Question: I use node.js v0.12.0 and i have installed karma to my OS X Yosemite but when i run my test task with gulp it waits like in the picture. It doesn't start PhantomJs. I tried the same code in node version of v0.10.32 and it works but it doesn't work in nodejs v0.12.0. So How can i run karma to node.js v0.12.0?

Thanks
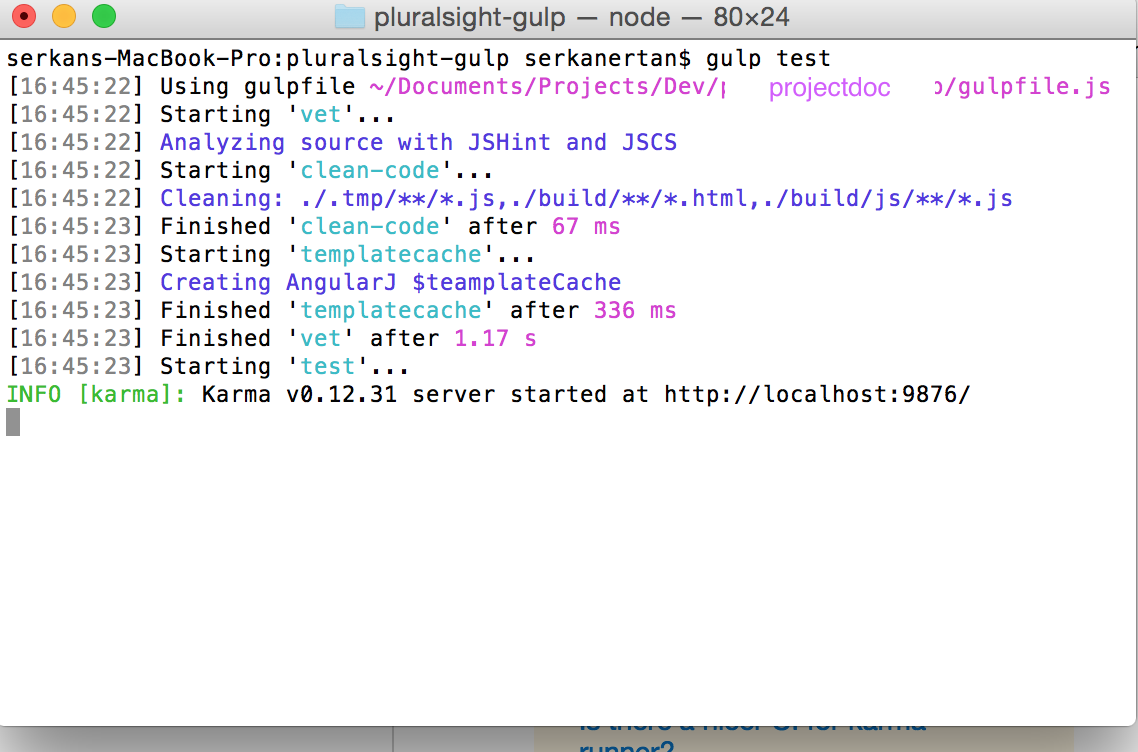
Answer: Unfortunately no. Karma v0.12.31 is incompatible with the latest stable version of Nodejs (v0.12.0). On the Karma website, under <URL> there is a disclaimer:
> Karma works on the two latest stable versions. That is 0.8.x and 0.10.x at this point.
Even though the latest stable version of Nodejs is v0.12, the Karma team has not yet updated the project to support it. There is an open issue on Github for the project:
<URL>
You can install an earlier 0.10.x release of Nodejs using <URL> to support the current release of Karma. With 'nvm', you can have multiple versions of 'node' installed on your machine to mitigate this very issue.
'''
// Install NVM
$ curl https://raw.githubusercontent.com/creationix/nvm/v0.24.0/install.sh | bash
...
// Quit and reopen the shell
$ nvm install 0.10
$ nvm use 0.10
// Assuming you're in the project directory
$ npm install
...
$ gulp test
'''